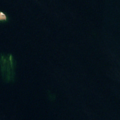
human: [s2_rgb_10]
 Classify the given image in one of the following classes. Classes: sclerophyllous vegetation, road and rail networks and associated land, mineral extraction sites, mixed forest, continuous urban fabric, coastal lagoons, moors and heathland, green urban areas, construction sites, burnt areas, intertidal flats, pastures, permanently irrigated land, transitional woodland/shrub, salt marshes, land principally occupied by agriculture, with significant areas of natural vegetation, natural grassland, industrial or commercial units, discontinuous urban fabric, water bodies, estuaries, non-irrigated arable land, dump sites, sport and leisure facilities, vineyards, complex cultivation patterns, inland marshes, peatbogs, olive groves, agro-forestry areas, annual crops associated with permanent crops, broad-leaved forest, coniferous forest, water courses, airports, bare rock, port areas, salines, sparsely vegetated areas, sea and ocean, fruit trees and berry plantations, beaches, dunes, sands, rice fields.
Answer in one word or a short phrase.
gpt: sea and ocean